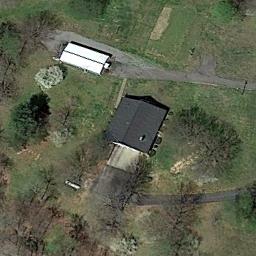
Label: residential